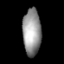
Tissue: lung
Cell type: Smooth muscle cells
Senescence score: 0.6079
Nuclear area (px): 838
Mean DAPI intensity: 149.619